Question: I have three tables, First Table margin-top is 50px and second table have variation rows depends on the text but the Third table I want to fix margin-top is :150px standard.
but third table not able to fix it on margin-top:150px because the second table have variation of the rows.
How to fixed the third table on margin-top:150px even-though the second table have variation rows?
'''
Table 1
Name : Balakrishnan
Table 2 <br>
S.No particulars Amount <br>
1 Desk 200 <br>
Table 3
Total : 200
'''
I want to fix constant position of the table 3 even though table2 rows increased

please click the above link to view my picture
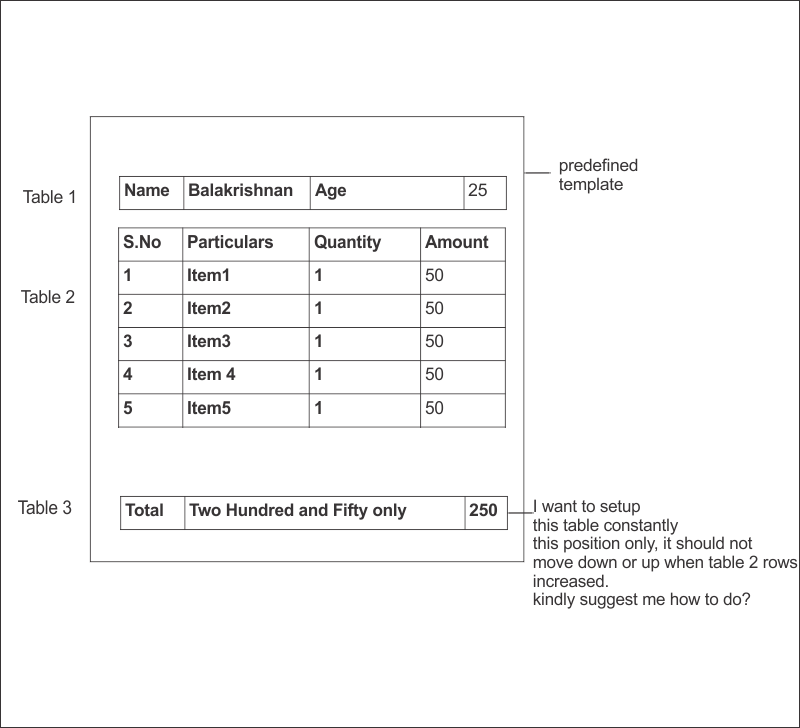
Answer: If I understand what you are asking the best solution is the following:
1. Wrap all the tables in a div
2. Give the middle div a fixed height and overflow: auto
---
'HTML':
'''
<div>
<table>
<tr>
<th>Name</th>
<td>Balakrishnan</td>
<td>Age</td>
<td>25</td>
</tr>
</table>
</div>
<div class="fixed">
<table>
<tr>
<th>S.No</th>
<th>Particulars</th>
<th>Quantity</th>
<th>Amount</th>
</tr>
<tr>
<td>1</td>
<td>Item1</td>
<td>1</td>
<td>50</td>
</tr>
<tr>
<td>2</td>
<td>Item2</td>
<td>1</td>
<td>50</td>
</tr>
<tr>
<td>3</td>
<td>Item3</td>
<td>1</td>
<td>50</td>
</tr>
</table>
</div>
<div>
<table>
<tr>
<th>Total:</th>
<td>250</td>
</tr>
</table>
</div>
'''
'CSS':
'''
.fixed {
height: 150px;
overflow-y:auto;
margin: 20px 0 ;
}
'''
Example:
<URL>
More Rows Example:
<URL>